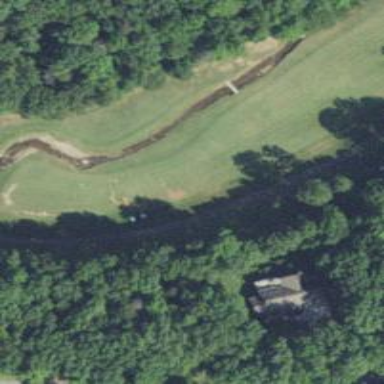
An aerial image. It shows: Path for both roads and golfers.